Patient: sex M, age 68
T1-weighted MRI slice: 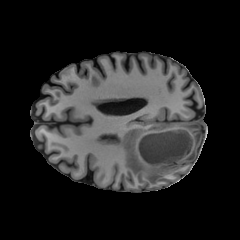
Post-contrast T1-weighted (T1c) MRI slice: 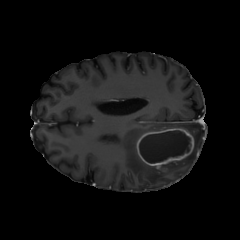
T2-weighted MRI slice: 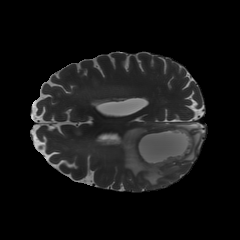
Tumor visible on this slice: yes
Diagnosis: Glioblastoma, IDH-wildtype
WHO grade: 4